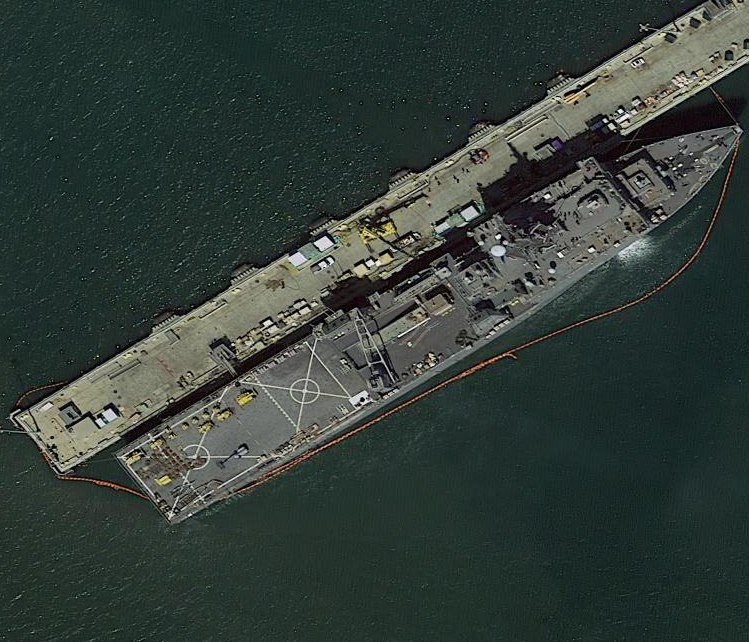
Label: combat